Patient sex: M
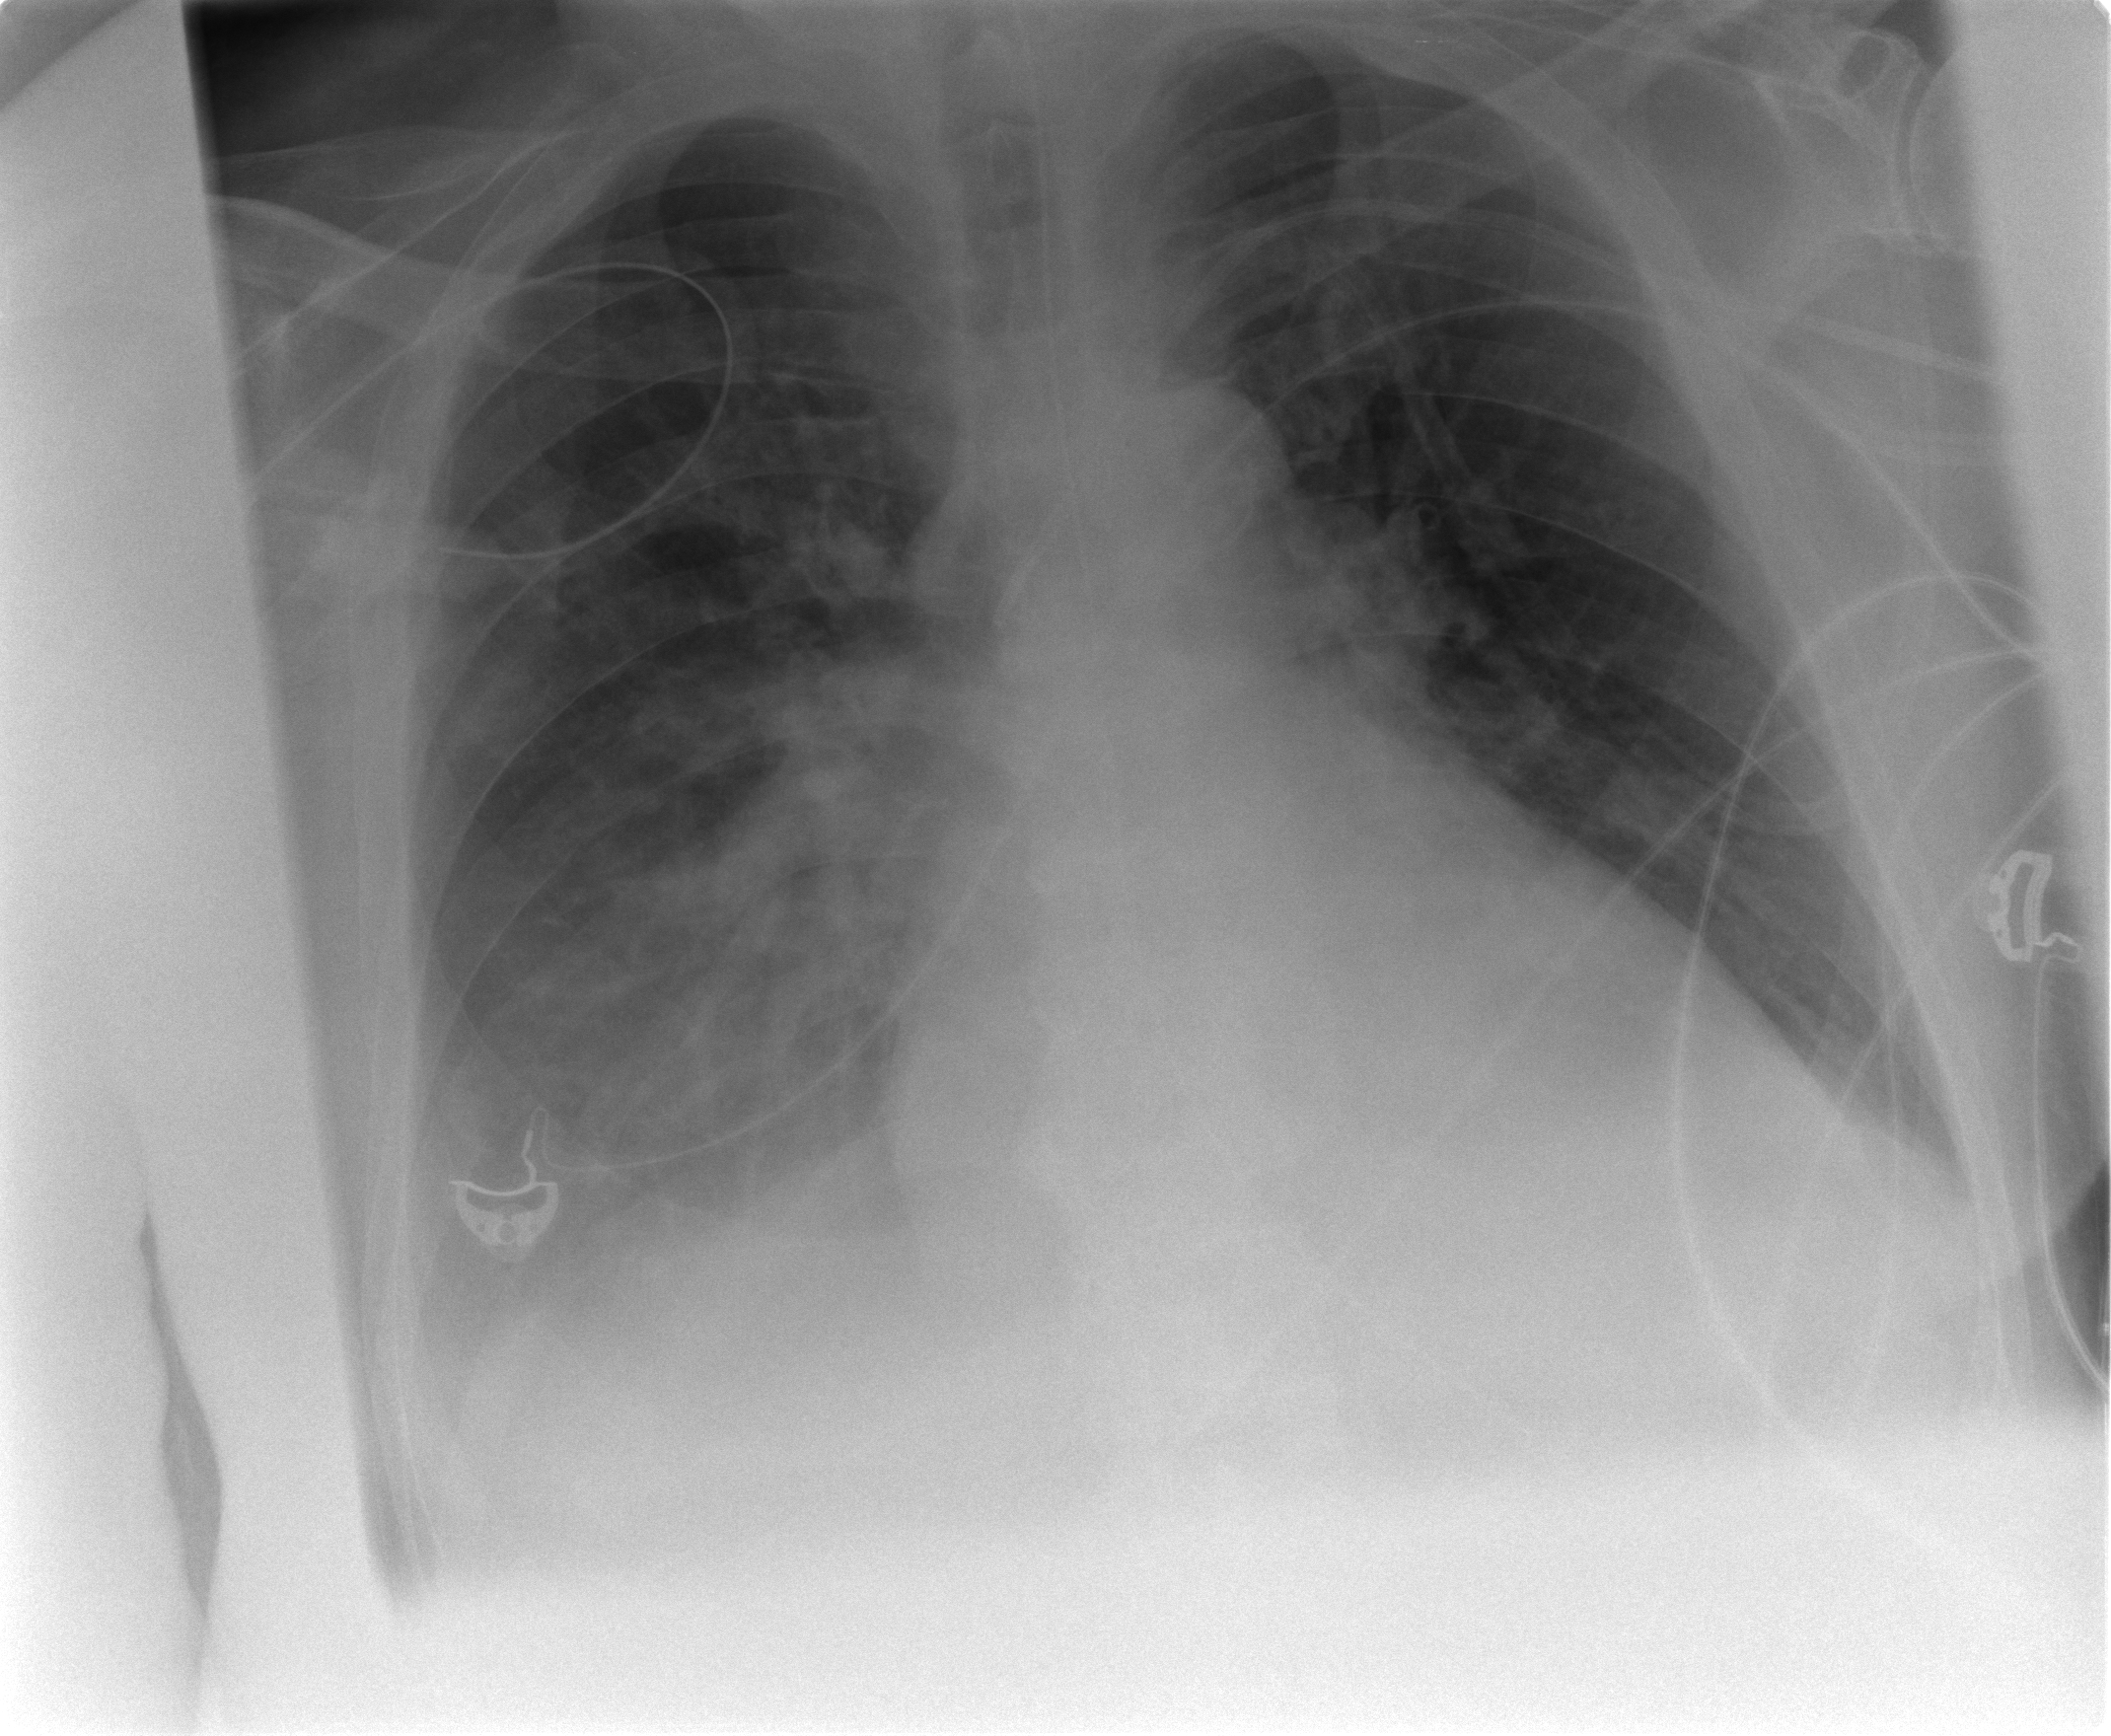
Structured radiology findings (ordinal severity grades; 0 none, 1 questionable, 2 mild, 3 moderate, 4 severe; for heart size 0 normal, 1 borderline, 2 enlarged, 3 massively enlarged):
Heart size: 2
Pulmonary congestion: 2
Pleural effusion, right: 2
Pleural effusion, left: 0
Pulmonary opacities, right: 2
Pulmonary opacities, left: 1
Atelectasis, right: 2
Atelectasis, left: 1